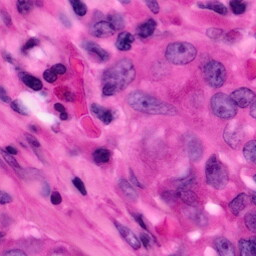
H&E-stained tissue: Pancreatic